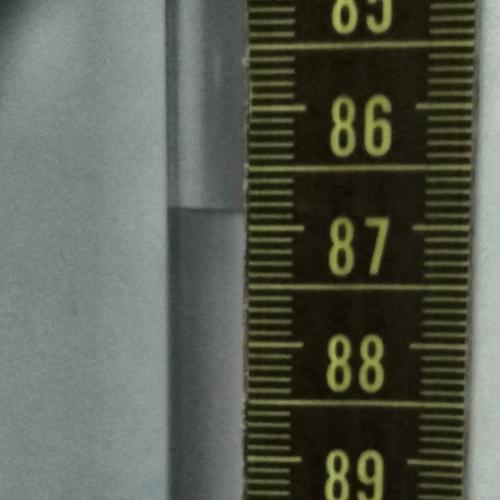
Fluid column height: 86.9 cm